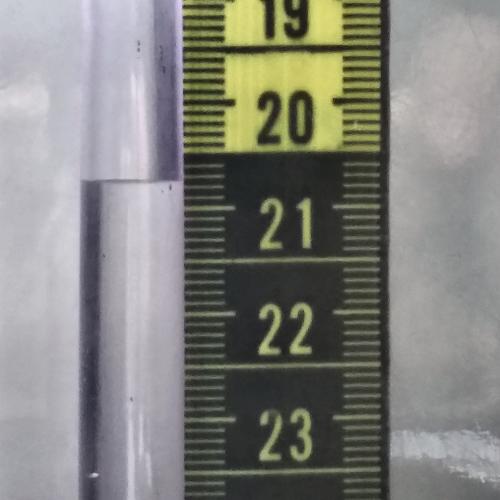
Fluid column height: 20.8 cm